Brain MRI, t2w sequence, axial 2D slice.
Patient: age 33, sex F, weight 78 kg, height 1.78 m
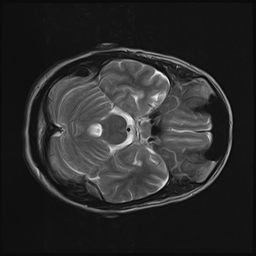